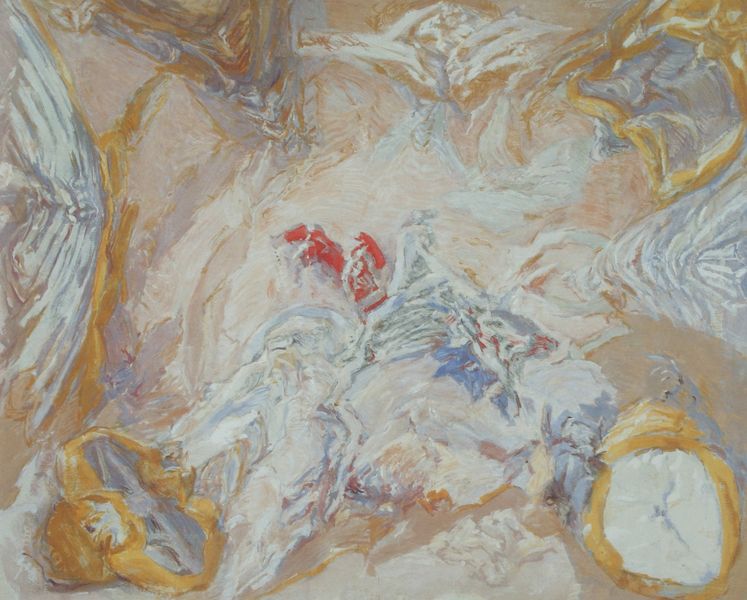
Titel: Hesperos
Künstler: Hann Trier
Institution: Im Besitz des Künstlers
Schlagwörter: blau, gemälde, himmel, weiß, wolken, gelb, ocker, blume, hell, rot, vorhang, pastos, gold, stoff, decke, rund, sommer, wellen, abstrakt, duktus, oben, gebogen, deckengemälde, fresko, fresco, gebauscht, trier